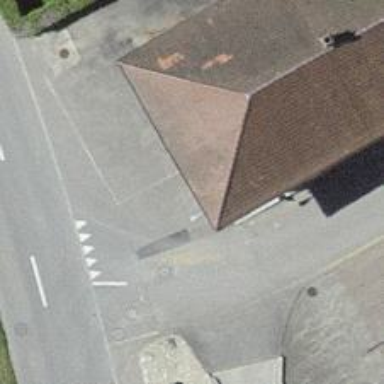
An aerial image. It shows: Post box is visible.